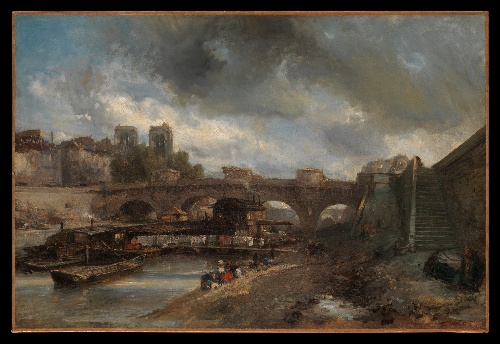
Title: The Pont Neuf
Artist: Johan Barthold Jongkind
Artist bio: Dutch, Latrop 1819–1891 La-Côte-Saint-André
Date: 1849–50
Object type: Painting
Classification: Paintings
Medium: Oil on canvas
Dimensions: 21 1/2 x 32 1/8 in. (54.6 x 81.6 cm)
Department: European Paintings
Credit line: Gift of Mr. and Mrs. Walter Mendelsohn, 1980
Accession year: 1980
Repository: Metropolitan Museum of Art, New York, NY
Tags: Bridges|Rivers|Boats|Paris